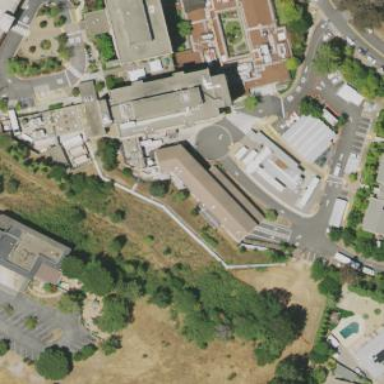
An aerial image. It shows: Hospital building.